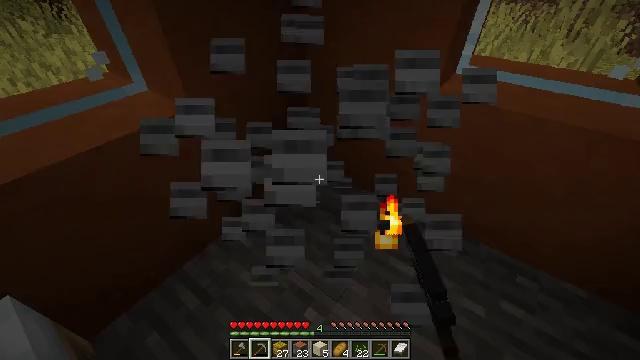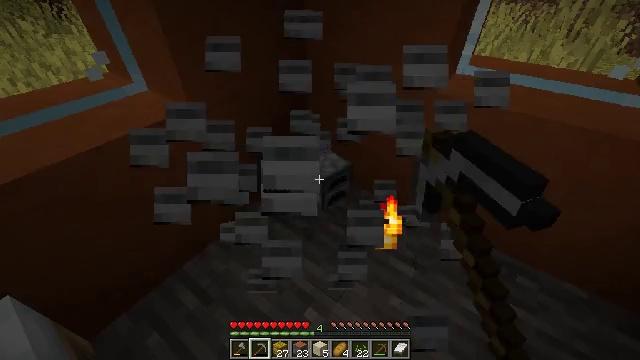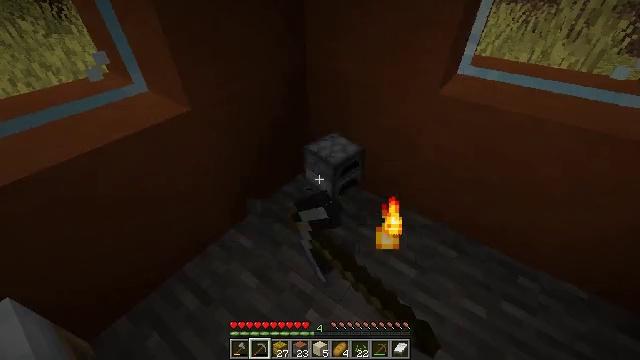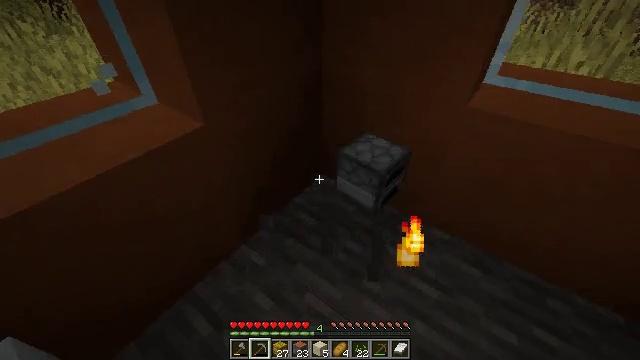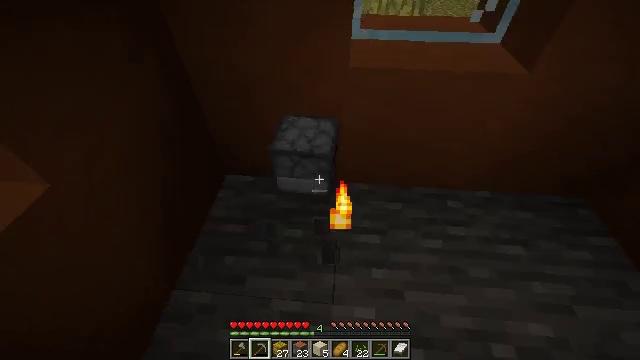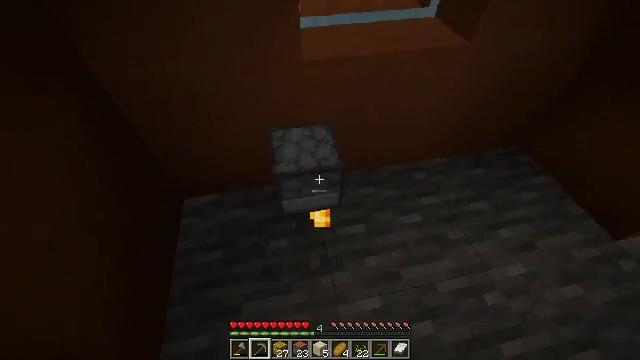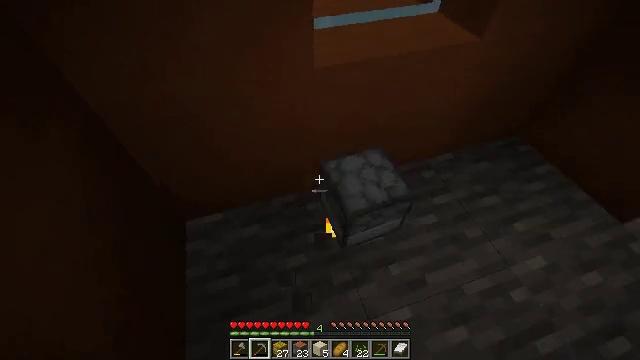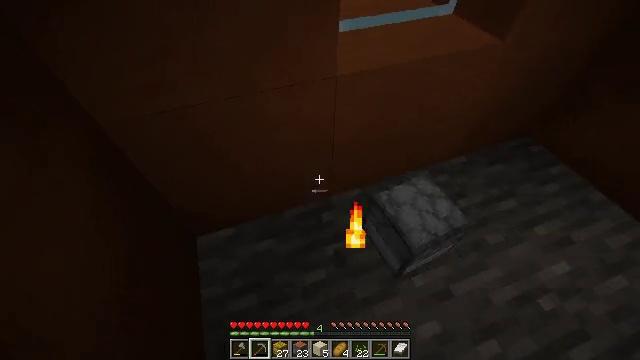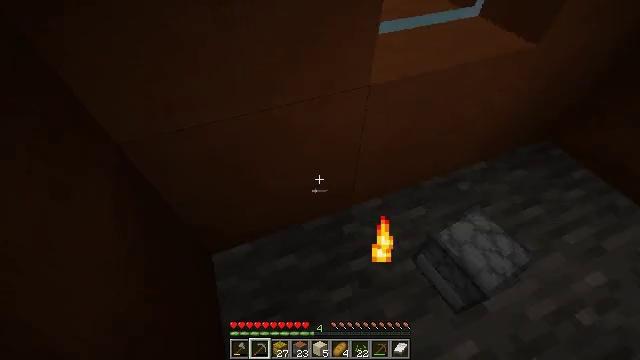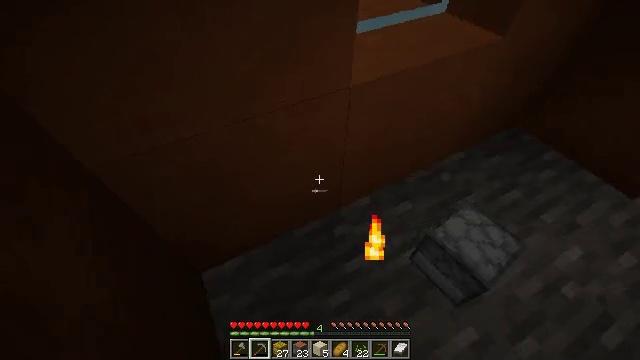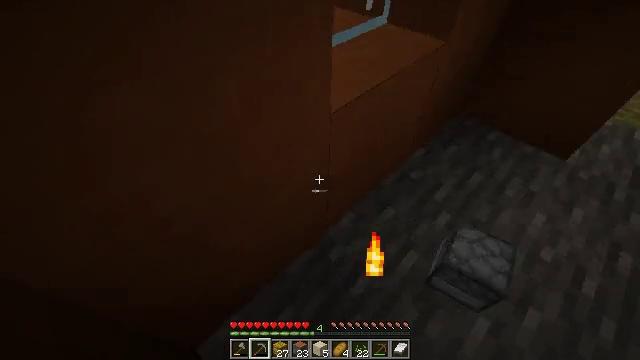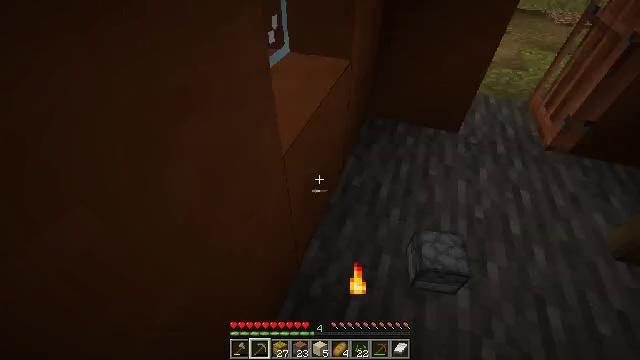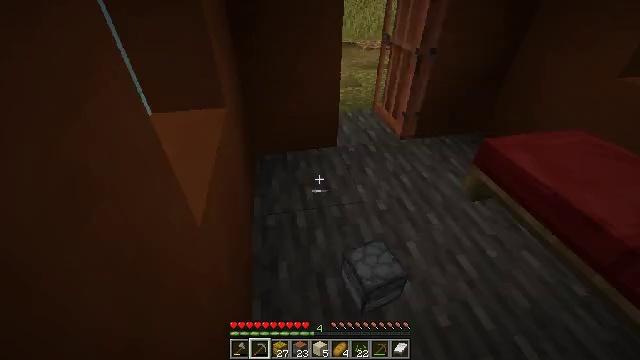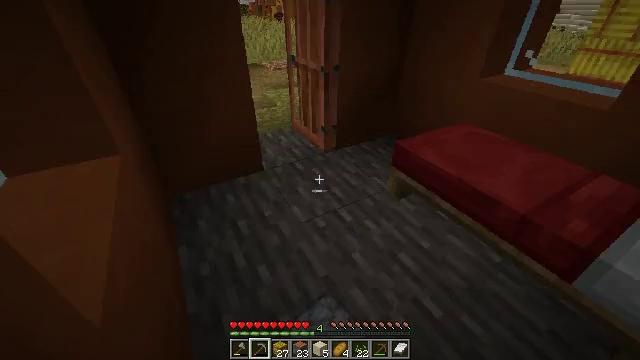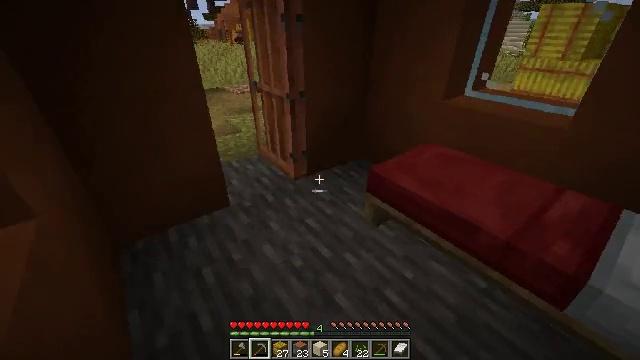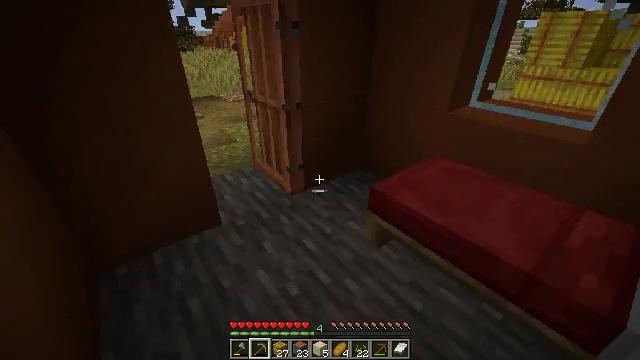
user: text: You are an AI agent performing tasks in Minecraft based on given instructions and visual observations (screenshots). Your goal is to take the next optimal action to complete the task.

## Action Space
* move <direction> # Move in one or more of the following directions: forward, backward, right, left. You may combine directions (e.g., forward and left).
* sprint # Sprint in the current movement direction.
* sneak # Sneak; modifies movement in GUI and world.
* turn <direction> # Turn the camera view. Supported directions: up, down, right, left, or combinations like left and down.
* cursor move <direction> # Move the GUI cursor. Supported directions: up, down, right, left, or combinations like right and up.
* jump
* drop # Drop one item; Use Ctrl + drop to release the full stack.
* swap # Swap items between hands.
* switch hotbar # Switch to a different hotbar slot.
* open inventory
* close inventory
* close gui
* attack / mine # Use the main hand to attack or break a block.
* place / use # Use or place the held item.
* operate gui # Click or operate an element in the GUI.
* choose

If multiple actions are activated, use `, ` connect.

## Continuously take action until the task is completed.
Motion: motion action
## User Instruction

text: Attack the acacia planks to recycle them.
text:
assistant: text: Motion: attack / mine
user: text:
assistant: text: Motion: move forward and move left, attack / mine
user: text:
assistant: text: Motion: move forward and move left, attack / mine
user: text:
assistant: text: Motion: move forward and move left, turn right and down
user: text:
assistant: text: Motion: move forward and move left, turn right and down
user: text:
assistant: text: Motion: move forward and move left, turn right and down
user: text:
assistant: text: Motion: move forward and move left, turn right
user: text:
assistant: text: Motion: move forward and move left, turn right
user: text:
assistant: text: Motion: move forward and move left, turn right
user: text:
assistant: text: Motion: move forward and move left, turn right and up
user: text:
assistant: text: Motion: move forward and move left, turn right and up
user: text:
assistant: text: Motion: move forward, turn right and up
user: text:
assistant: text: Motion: move forward, turn right and up
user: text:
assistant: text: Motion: move forward, turn right and up
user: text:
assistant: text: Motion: move forward, turn up
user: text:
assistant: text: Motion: move forward
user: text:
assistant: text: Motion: move forward
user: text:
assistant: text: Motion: move forward, turn up
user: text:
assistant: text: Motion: move forward and move right, turn left and up
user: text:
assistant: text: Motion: move forward and move right
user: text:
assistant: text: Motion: move forward and move right, turn left
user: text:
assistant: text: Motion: move forward, turn left and up
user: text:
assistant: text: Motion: move forward, turn left and up
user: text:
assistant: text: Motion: move forward and move left, turn left
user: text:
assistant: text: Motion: move forward and move left
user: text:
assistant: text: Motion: move forward and move left
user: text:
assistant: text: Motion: move forward and move left
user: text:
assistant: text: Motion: move forward
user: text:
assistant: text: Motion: move forward
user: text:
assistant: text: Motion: move forward